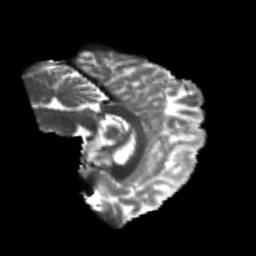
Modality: T2w
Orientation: sagittal
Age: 22
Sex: female
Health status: healthy
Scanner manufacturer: philips
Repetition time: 7.388 s
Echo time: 0.08599 s